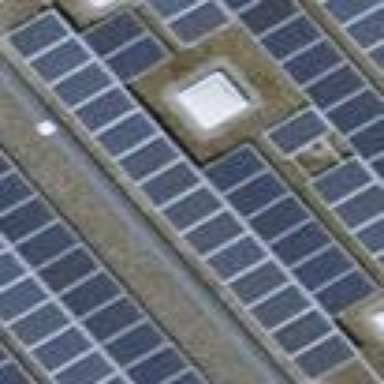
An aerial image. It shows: Solar power generator using photovoltaic panels.